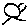
Label: sun